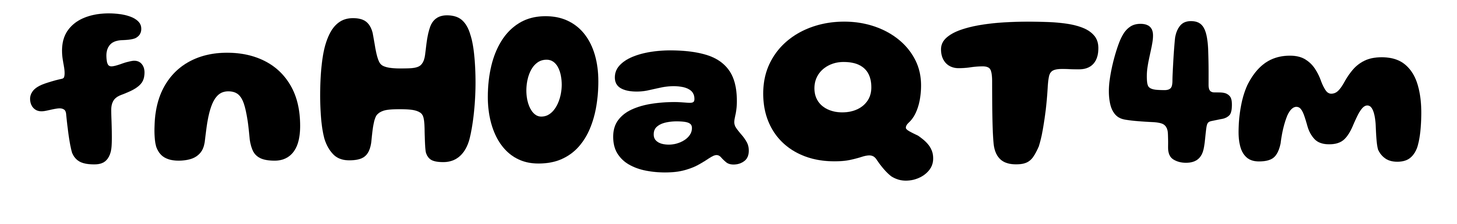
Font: Gluten_Bold